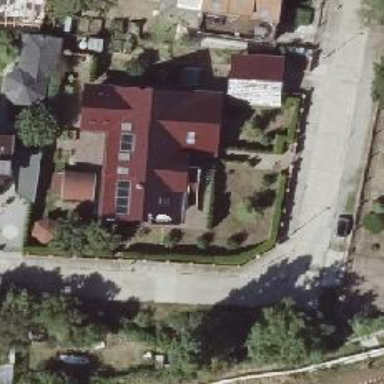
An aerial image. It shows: Gabled roofed house.